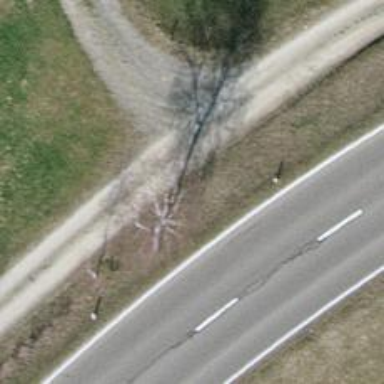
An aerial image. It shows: Hedge barrier.